Question: I am started to learn coding start with HTML, CSS, and php. I created a basic form to test my skill. However, I got stuck with this. Can you help me on that?
I know that it is open to SQL injections, I am just trying to improve myself in coding and will use prepared statements and parameterized queries in real life.
'''
<?php
if ($_SERVER["REQUEST_METHOD"] == "POST") {
$mysql_host = "";
$mysql_username = "";
$mysql_password = "";
$mysql_database = "";
$conn = new mysqli ($mysql_host, $mysql_username, $mysql_password, $mysql_database);
$c_name = $_POST["club_name"];
$c_league = $_POST["league"];
$c_rank = $_POST["ranking"];
$c_prank = $_POST["previous_rank"];
$sql = "INSERT INTO 'club_data' ('club_name', 'league', 'ranking', 'previous_rank')
VALUES ('$c_name', '$c_league, $c_rank, $c_prank);";
mysqli_query($conn, $sql);
if ($conn->query($sql) === TRUE) {
echo "kayit islendi";
}
else {
echo "Error". $sql ."<br>". $conn->error;
}
$conn->close();
}
?>
'''

Everytime I used the form I got this error.
ErrorINSERT INTO... etc.
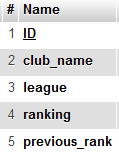
Answer: You are missing quotes around your insert values, here's the fixed sql:
'''
$sql = "INSERT INTO 'club_data' ('club_name', 'league', 'ranking', 'previous_rank')
VALUES ('$c_name', '$c_league', '$c_rank', '$c_prank');"
'''
You were missing quotes around each value!
HOWEVER, this is an ill advised way of making database queries in production. Either use 'mysqli_real_escape_string' to sanitize your strings(each of your variables will need this treatment) or use prepared statements.
Alternatively, and the way you should always use your DB is via the PDO wrapper. In this case you would use: 'PDO::quote'. PDO offers a unified interface to the most popular databases there are. Here you can read more about PDO: <URL>
Coders prefer prepared statements to sanitizing their input. However this incurs extra communication with the mysql server vs writing a bit more code in php. Prepared statements are more involved then normal queries as they are cached on the SQL server and preprocessed waiting for data to be used, also having a miriad of question marks makes the code very hard to read especially if you start working in production and have a miriad of columns to fill. Here you can read more about the prepared statements:
<URL>
Main takeaway:
- 'mysqli_real_escape_string''PDO::quote'- 'INSERT INTO tbl_name (a,b,c) VALUES(1,2,3),(4,5,6),(7,8,9);'<URL>'max_allowed_packet'